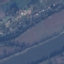
Land use / land cover class: River